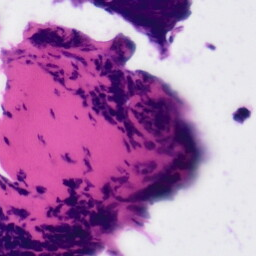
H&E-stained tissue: Tonsil